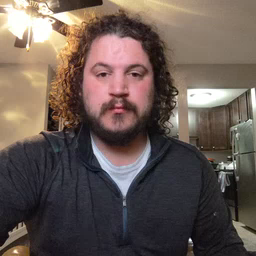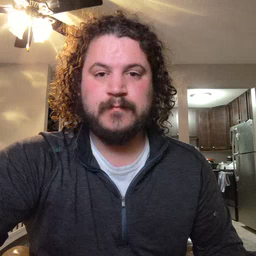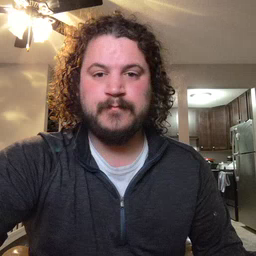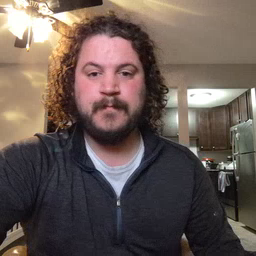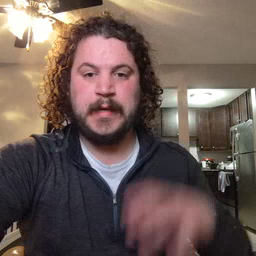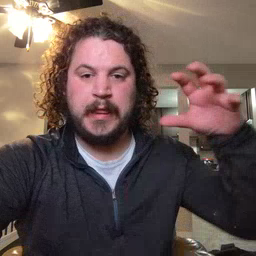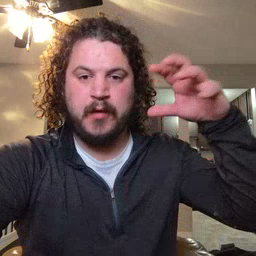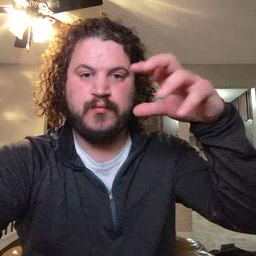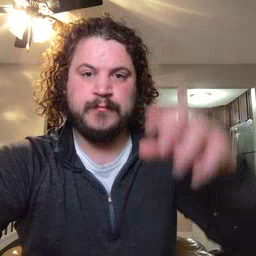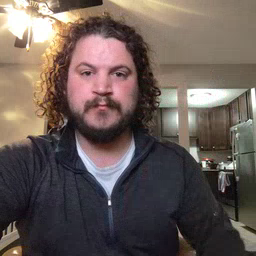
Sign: cloud